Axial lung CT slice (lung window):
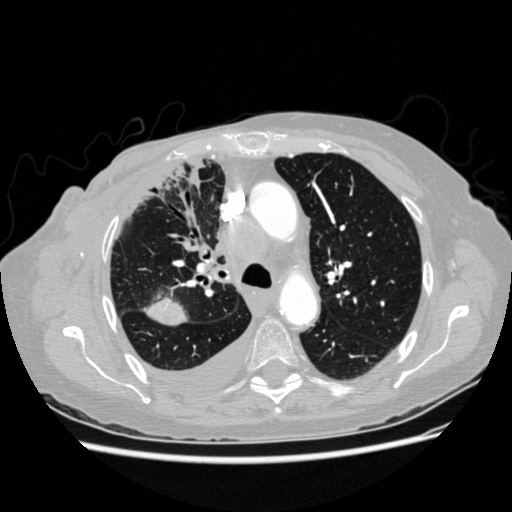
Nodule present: yes
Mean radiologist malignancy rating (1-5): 4